Field crop: maize
Growth stage: 1
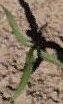
Species: maize